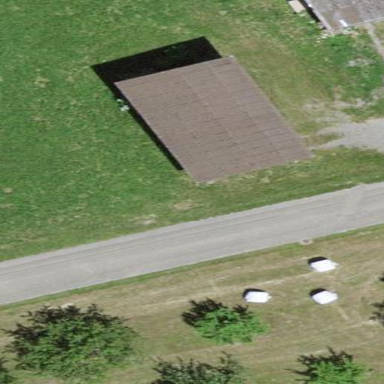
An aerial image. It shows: Rural barn.